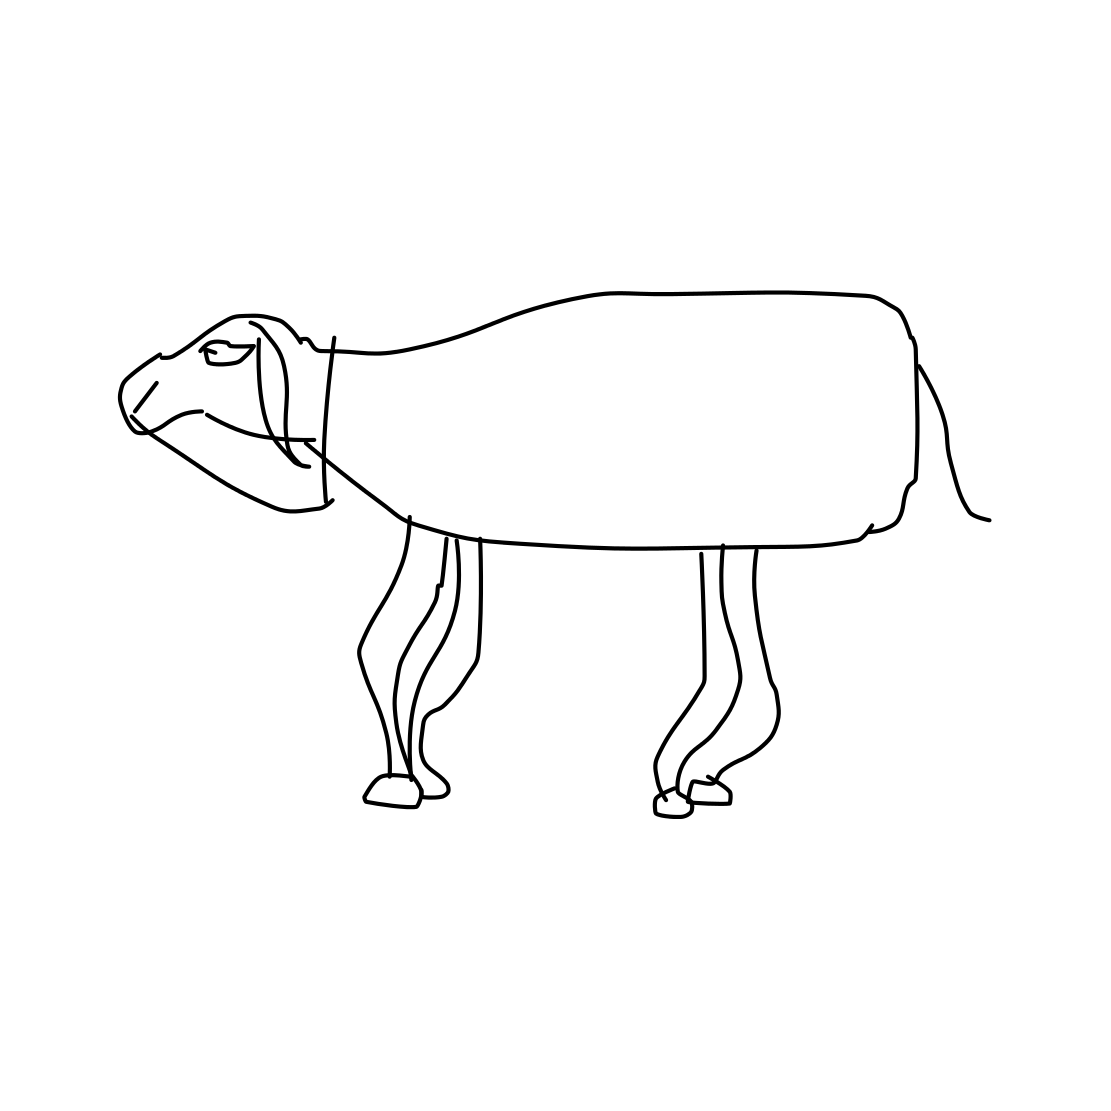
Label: horse